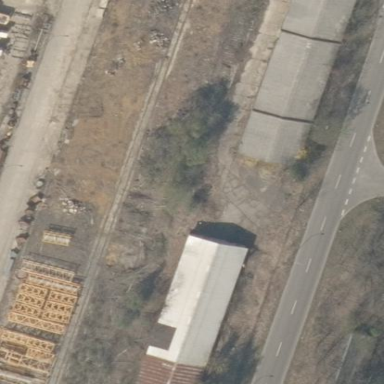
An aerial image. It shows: Shed building.